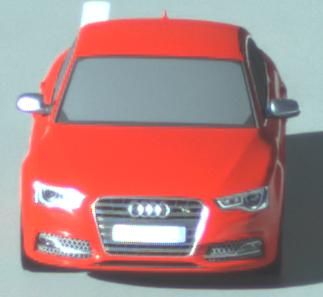
Make: Audi
Model: S5
Detailed model: F5
Model produced from: 2016
Model produced until: 2019
Doors: 2
Color: red
Road condition: wet road
Daytime: morning or afternoon
Contrast: high contrast